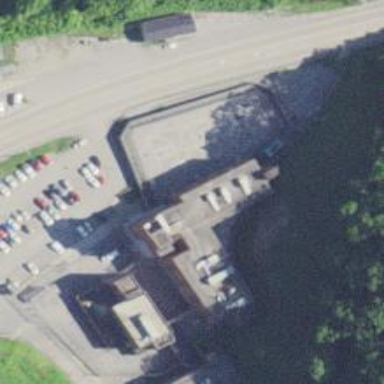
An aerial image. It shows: Prison.